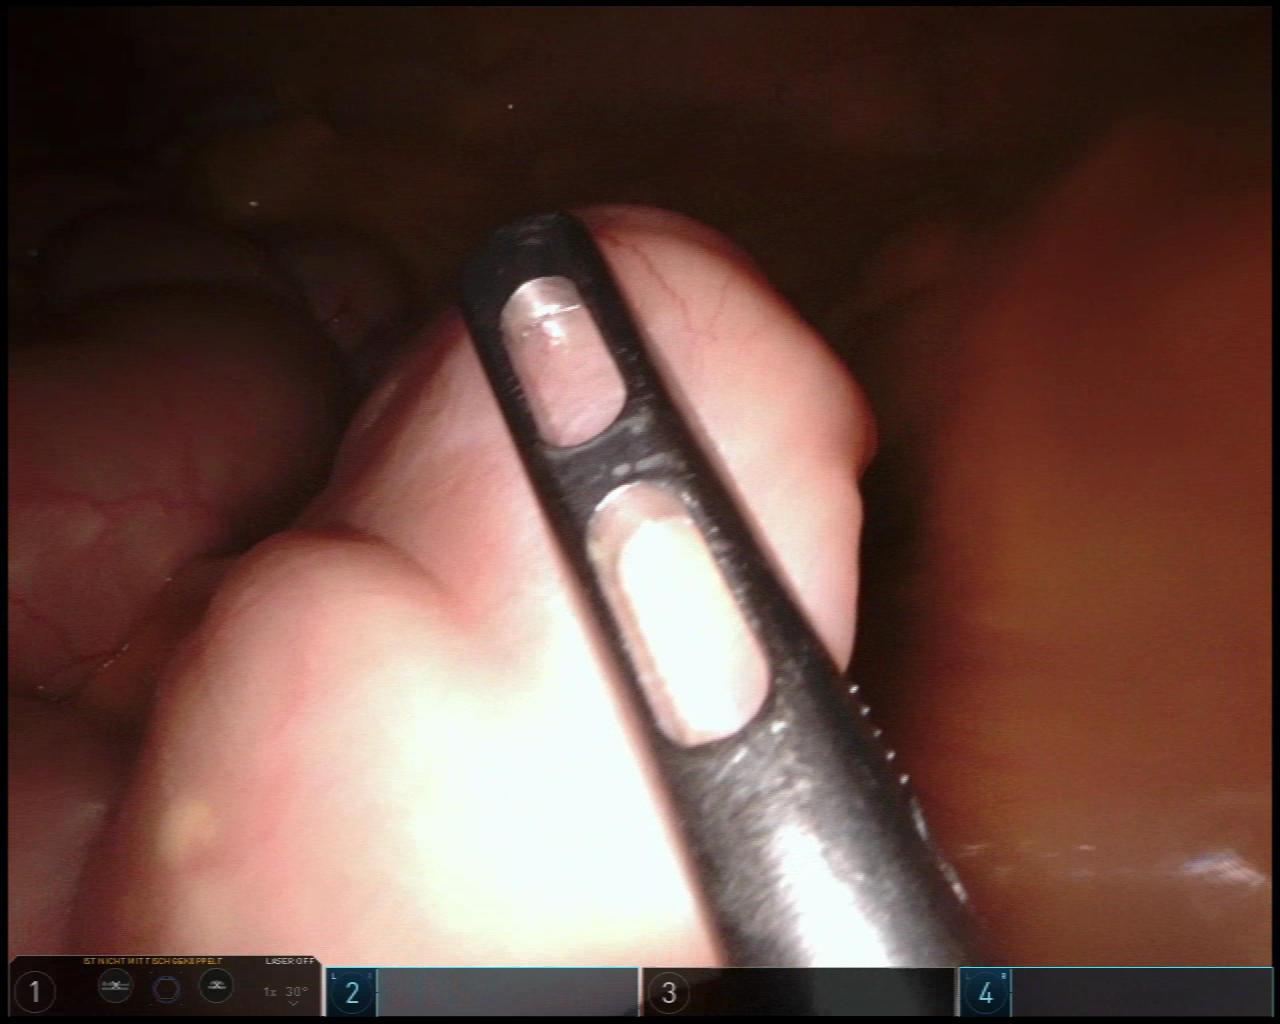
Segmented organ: small_intestine
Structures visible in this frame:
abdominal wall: no
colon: no
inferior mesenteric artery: no
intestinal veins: no
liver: no
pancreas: no
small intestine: yes
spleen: no
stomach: no
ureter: no
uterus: no
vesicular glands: no